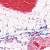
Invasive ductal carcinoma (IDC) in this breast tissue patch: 0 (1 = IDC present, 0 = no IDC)